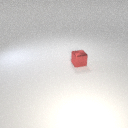
small red metal cube